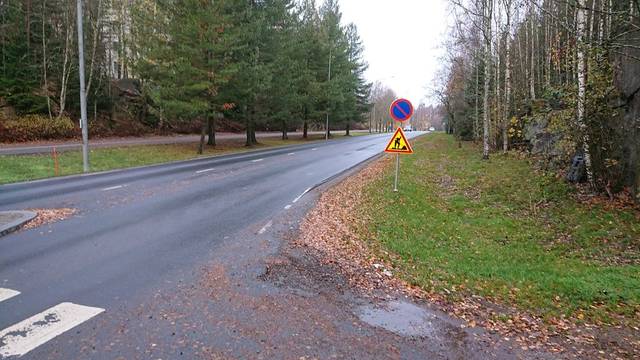
Region: Finland
Coordinates: 61.446, 23.837